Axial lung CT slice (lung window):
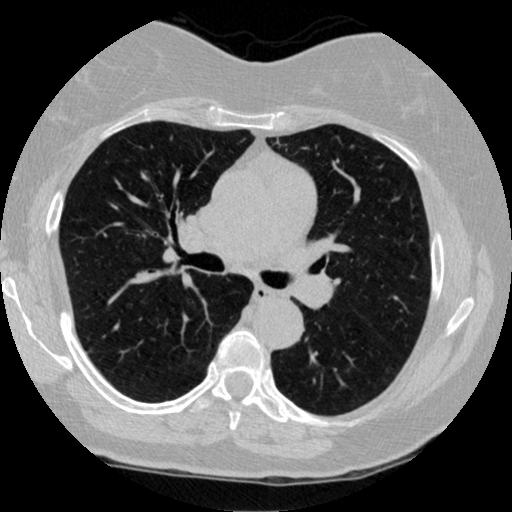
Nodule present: no